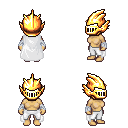
a pixel art fantasy rpg character, female body template, human, tanned skin, white cape, white pants, light blonde long mohawk hairstyle, gold helm, white cloth bandages, four views (front, back, left, right), 2x2 character sprite sheet, small pixel art, hard edges, no anti-aliasing